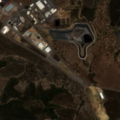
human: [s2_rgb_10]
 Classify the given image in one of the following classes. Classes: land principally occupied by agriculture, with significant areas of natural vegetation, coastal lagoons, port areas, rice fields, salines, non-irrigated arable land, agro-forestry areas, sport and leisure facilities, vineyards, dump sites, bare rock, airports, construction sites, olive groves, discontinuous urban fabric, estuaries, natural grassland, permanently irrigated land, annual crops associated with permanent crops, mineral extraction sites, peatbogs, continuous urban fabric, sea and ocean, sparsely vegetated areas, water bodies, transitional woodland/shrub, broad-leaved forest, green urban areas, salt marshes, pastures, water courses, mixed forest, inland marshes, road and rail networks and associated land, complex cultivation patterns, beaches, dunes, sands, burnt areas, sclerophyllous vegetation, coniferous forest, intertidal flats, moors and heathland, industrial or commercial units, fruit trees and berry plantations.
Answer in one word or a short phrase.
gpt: dump sites, agro-forestry areas, broad-leaved forest, transitional woodland/shrub